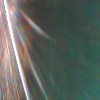
Label: sunburn